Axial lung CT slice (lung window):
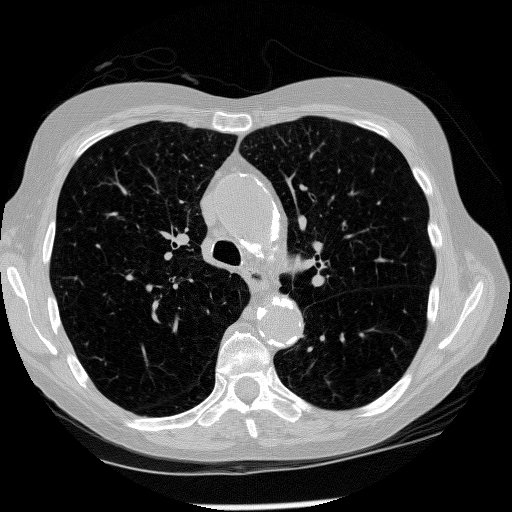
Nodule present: no